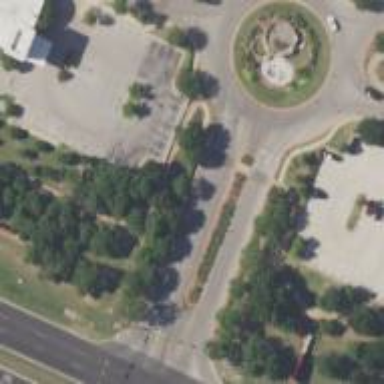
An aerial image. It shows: Footway that serves as traffic island.